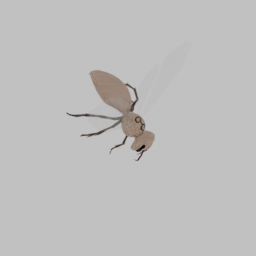
Label: animals